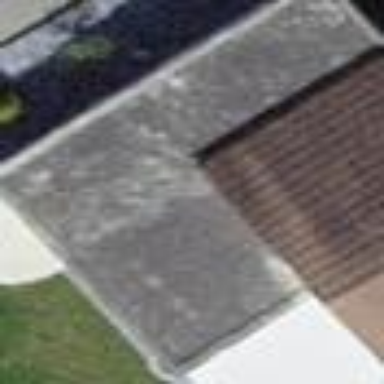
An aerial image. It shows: Garage.